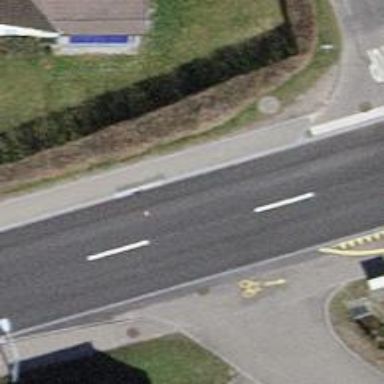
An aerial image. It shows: Secondary road with asphalt surface and sidewalks on both sides.